Question: What is the result of this measurement?
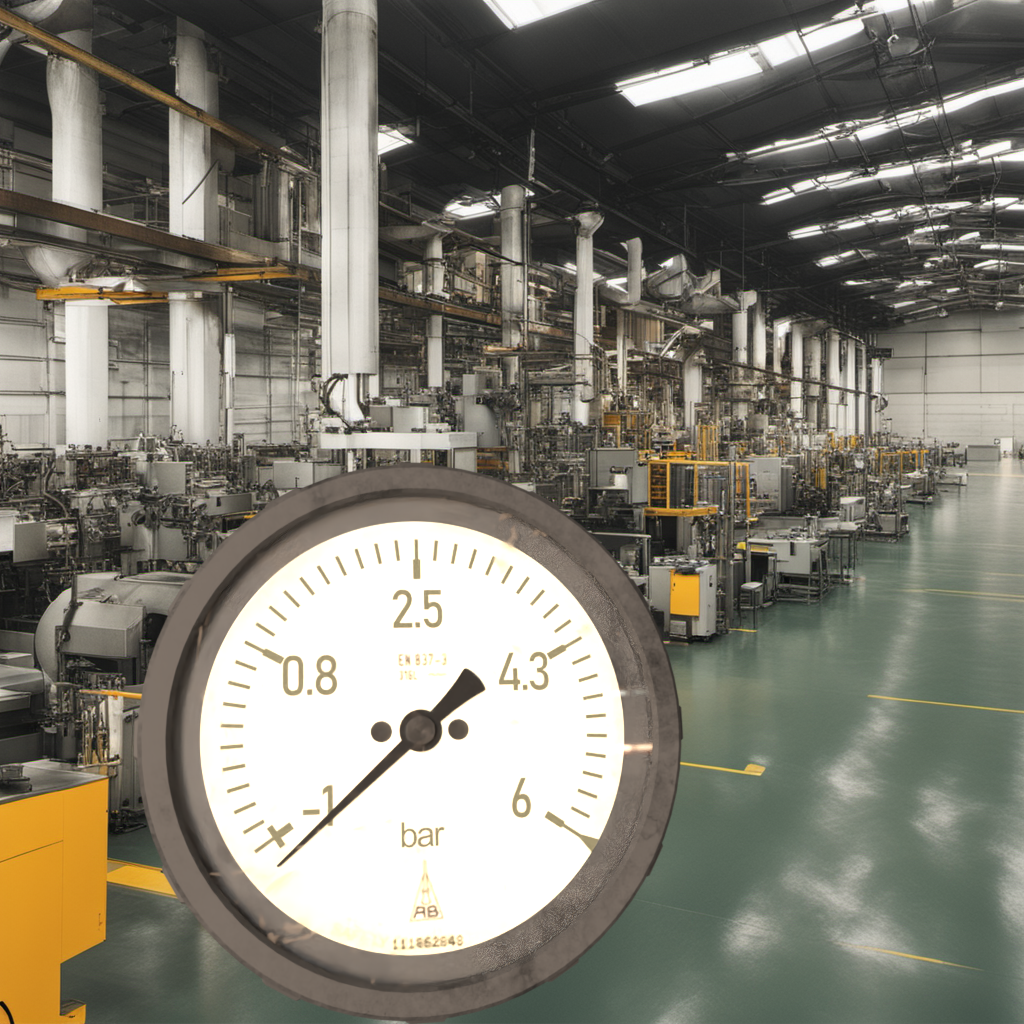
Answer: The result is -1.2
Question: What is the reading range of the measurement in the image?
Answer: The range is from -1 to 6
Question: What is the minimum and maximum reading range of this measurement?
Answer: The minimum value is -1 and the maximum value is 6